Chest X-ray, PA view. Patient: 30 years old, sex F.
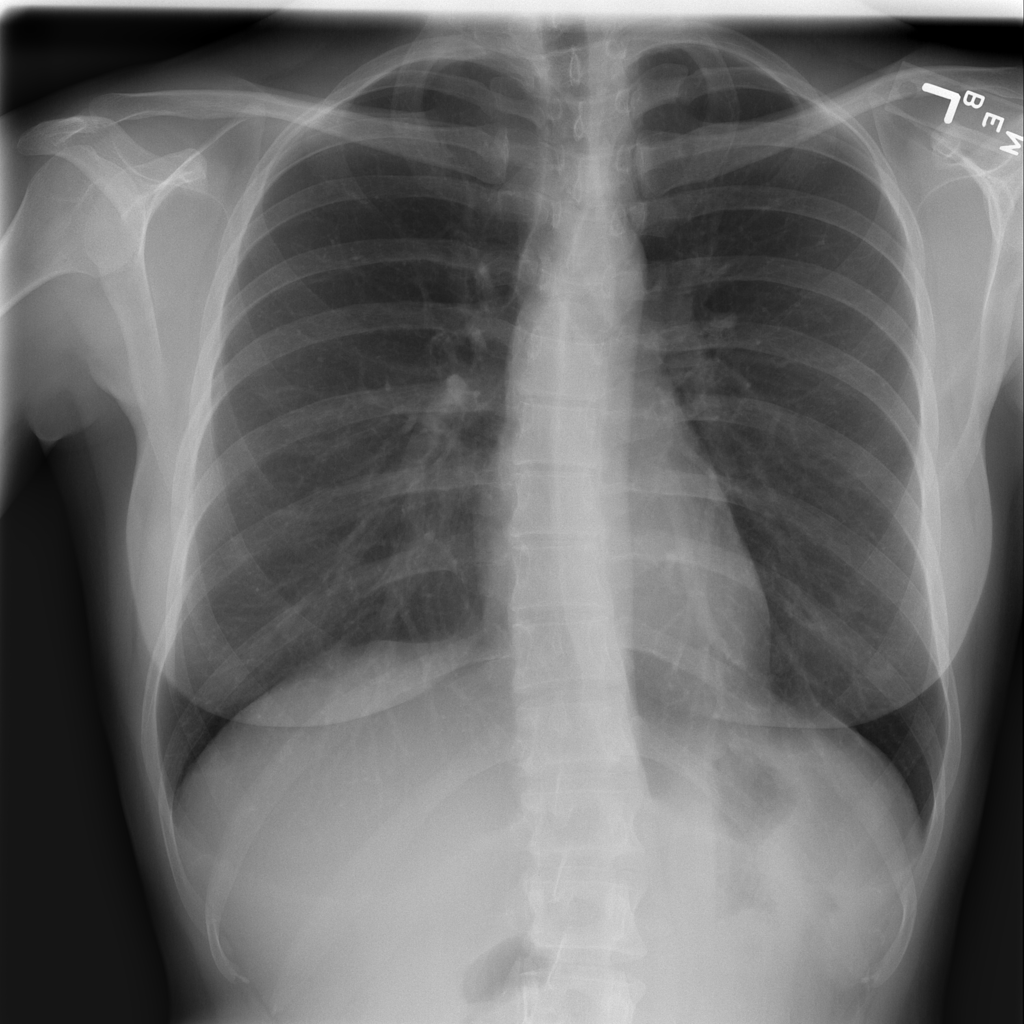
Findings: No Finding